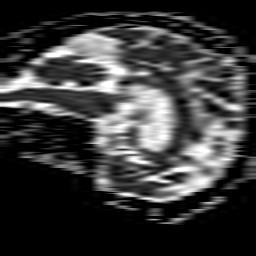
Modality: ADC
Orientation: sagittal
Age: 77
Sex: female
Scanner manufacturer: philips
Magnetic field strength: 1.5 T
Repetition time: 3.487 s
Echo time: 0.09565 s